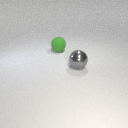
large green rubber sphere behind large gray metal sphere